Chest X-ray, PA view. Patient: 36 years old, sex M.
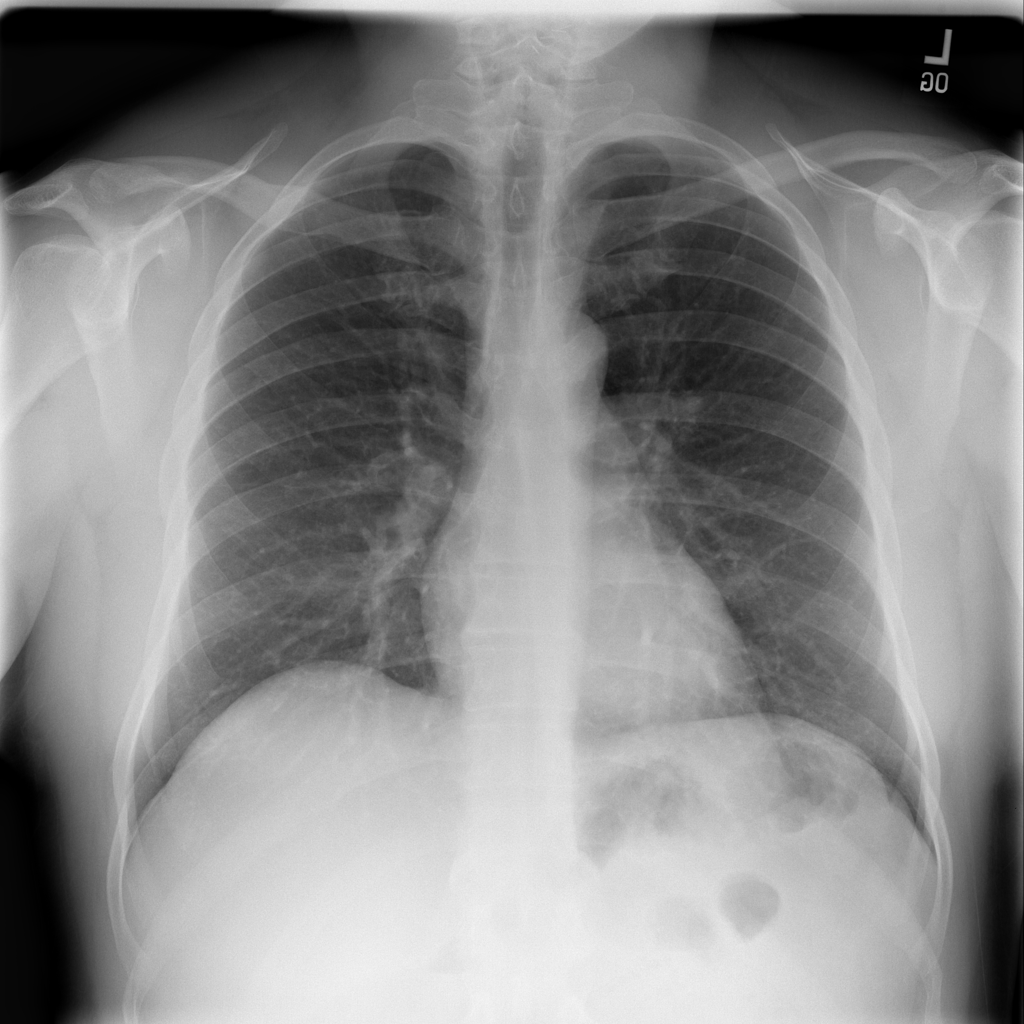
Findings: No Finding